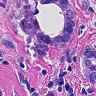
Metastatic tissue present: yes